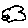
Label: cloud